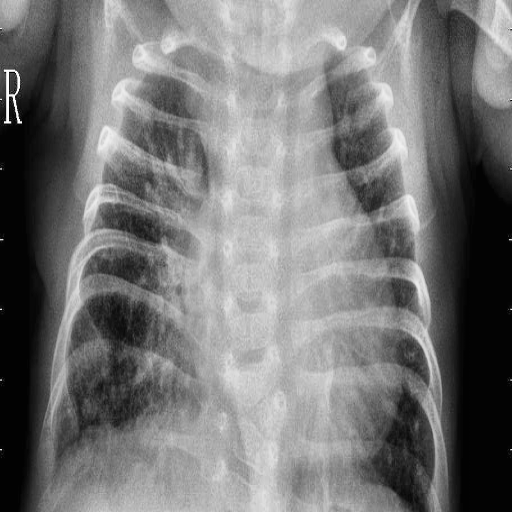
Finding: PNEUMONIA